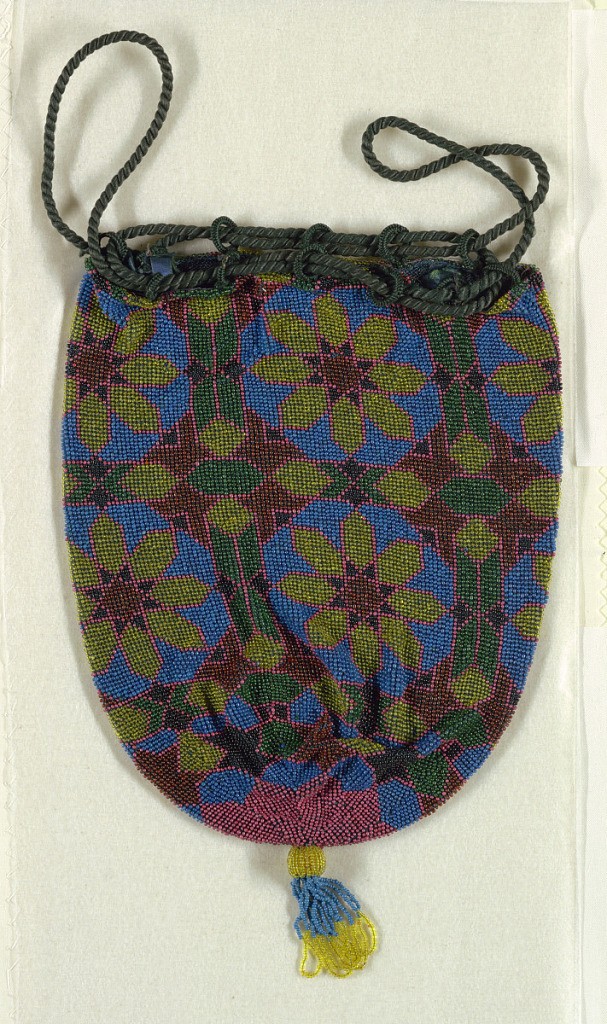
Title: Purse
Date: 1860–1910
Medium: silk, glass beads Technique: knitted in crossed stockinette stitch with beads
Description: Pouch-shaped bag drawn together at bottom with a tassel; dark green silk drawstring closure. All-over geometric design in green, red, olive, bright blue and pink.